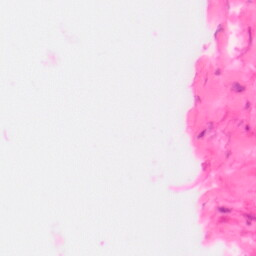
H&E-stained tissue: Colon